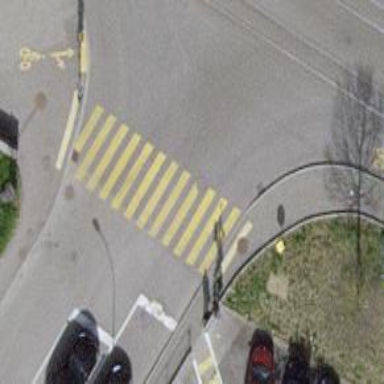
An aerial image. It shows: Marked crossing with zebra stripes on the road.